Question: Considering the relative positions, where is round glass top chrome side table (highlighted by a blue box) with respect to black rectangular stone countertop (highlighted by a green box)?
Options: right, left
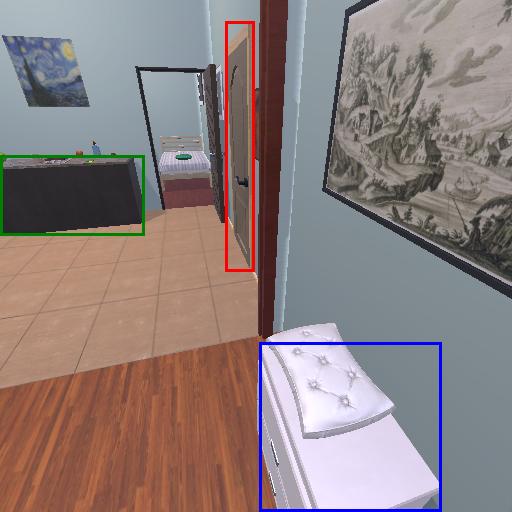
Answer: right